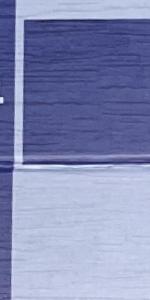
Label: Empty